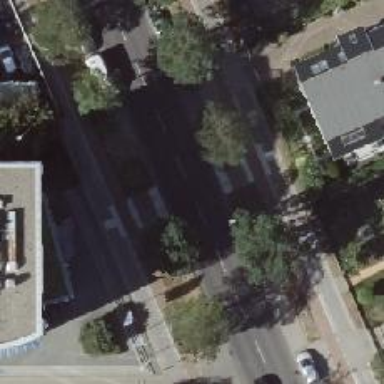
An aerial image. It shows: Uncontrolled road crossing.